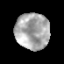
Tissue: prostate
Cell type: T cells
Senescence score: 0.297
Nuclear area (px): 1206
Mean DAPI intensity: 170.634